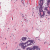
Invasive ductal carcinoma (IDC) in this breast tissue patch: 0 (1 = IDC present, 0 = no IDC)